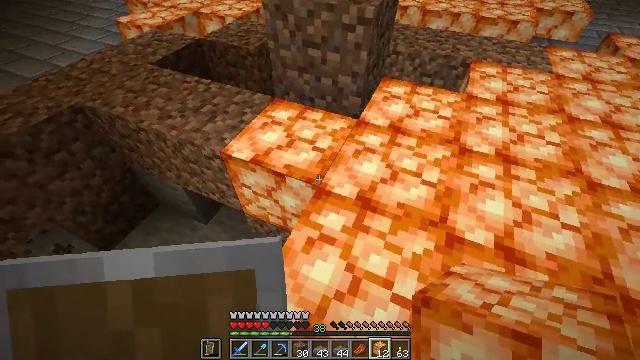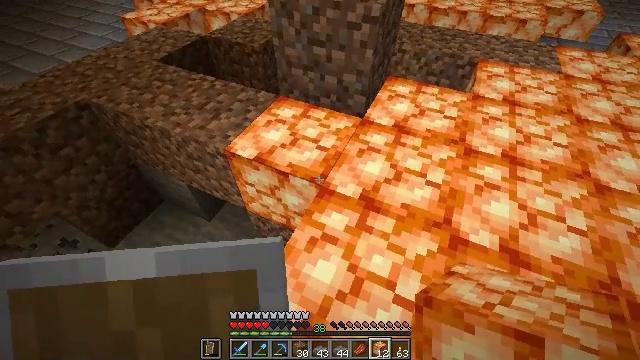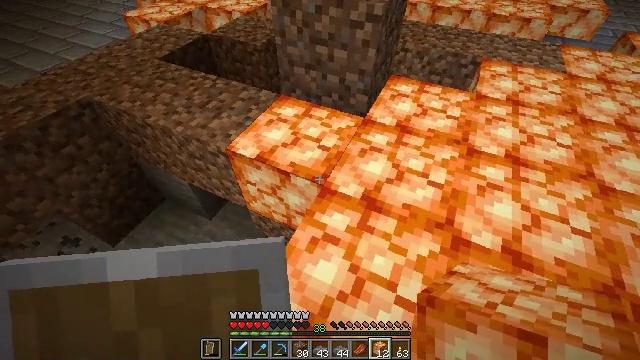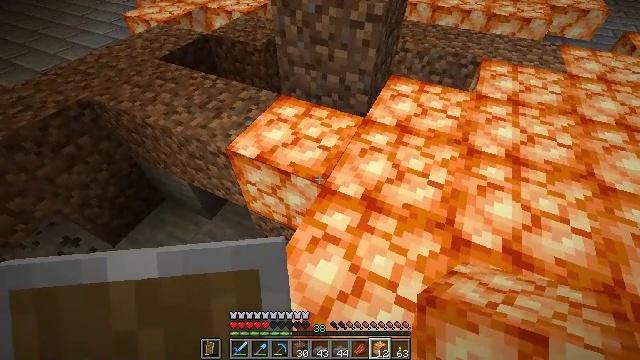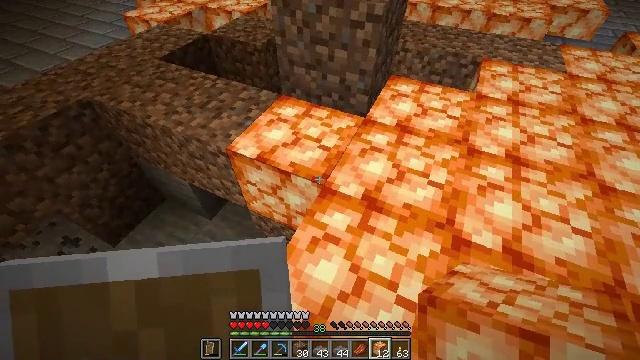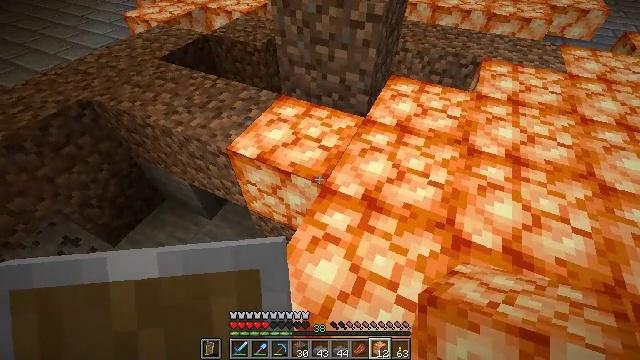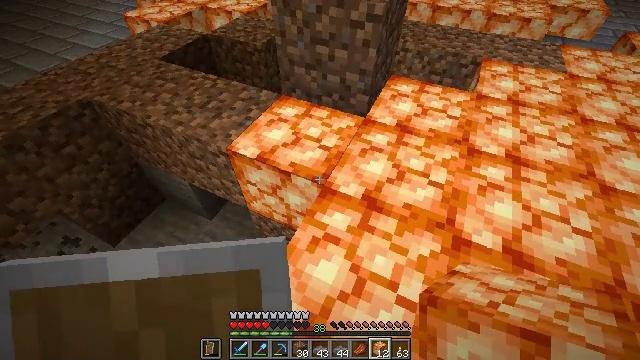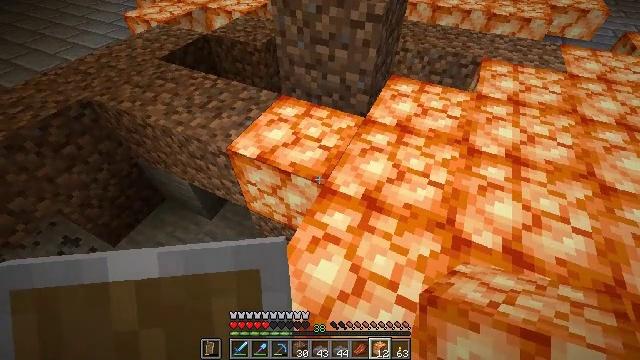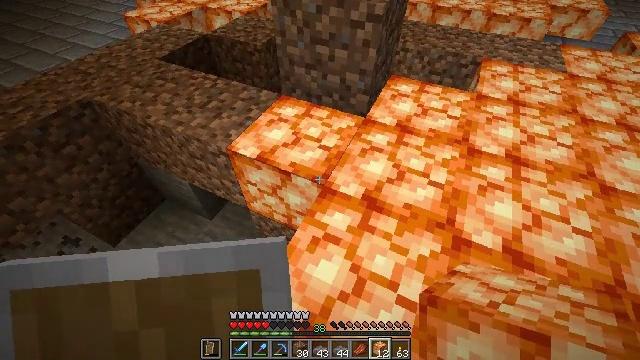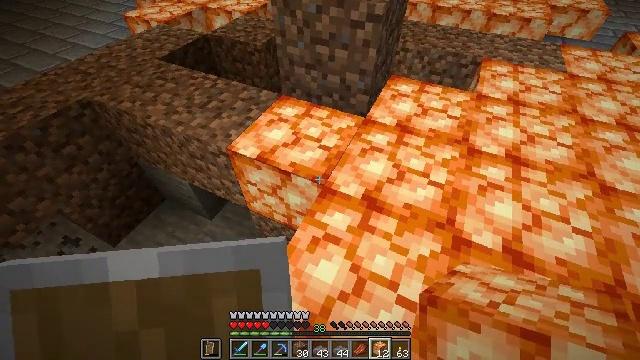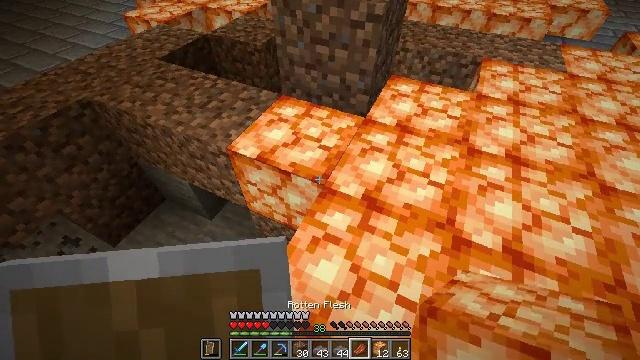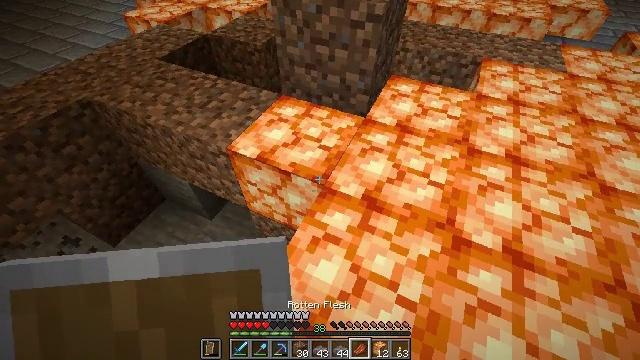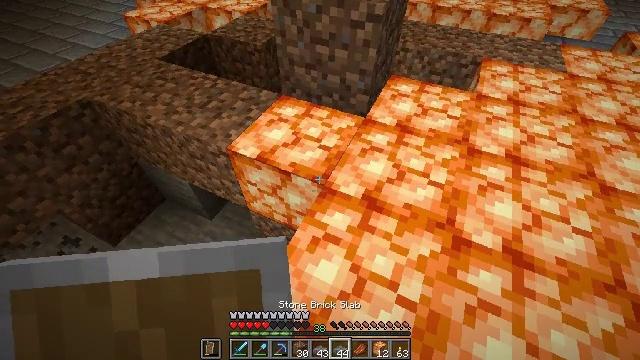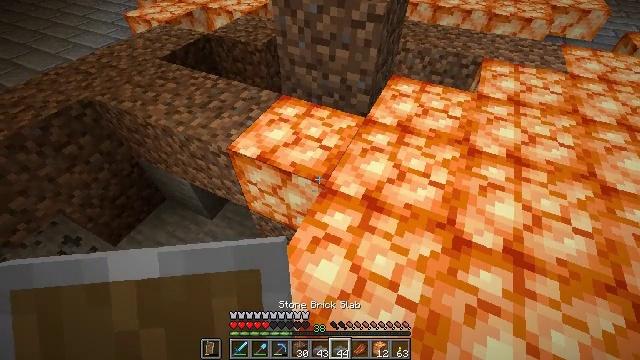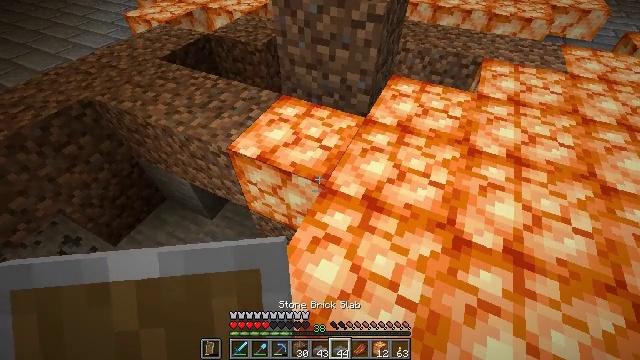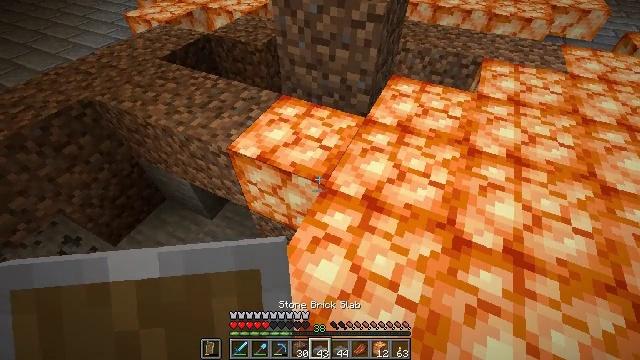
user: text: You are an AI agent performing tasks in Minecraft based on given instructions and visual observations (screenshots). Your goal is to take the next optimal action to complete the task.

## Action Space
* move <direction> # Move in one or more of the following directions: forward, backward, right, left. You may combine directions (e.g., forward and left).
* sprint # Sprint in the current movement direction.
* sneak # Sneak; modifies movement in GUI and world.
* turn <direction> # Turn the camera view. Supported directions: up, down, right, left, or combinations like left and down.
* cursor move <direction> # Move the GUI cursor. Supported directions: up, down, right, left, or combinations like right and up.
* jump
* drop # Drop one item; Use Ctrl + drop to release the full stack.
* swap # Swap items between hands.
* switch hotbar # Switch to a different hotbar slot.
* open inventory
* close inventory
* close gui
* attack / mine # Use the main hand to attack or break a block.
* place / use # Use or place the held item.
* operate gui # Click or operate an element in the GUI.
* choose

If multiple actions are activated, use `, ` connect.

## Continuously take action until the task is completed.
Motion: motion action
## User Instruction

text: Attack the shroomlight to pick it up.
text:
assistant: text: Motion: turn left
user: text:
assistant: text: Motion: no_op
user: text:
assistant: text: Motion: no_op
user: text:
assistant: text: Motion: no_op
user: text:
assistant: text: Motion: no_op
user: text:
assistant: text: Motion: no_op
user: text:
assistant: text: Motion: no_op
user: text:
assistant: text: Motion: no_op
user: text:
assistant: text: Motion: no_op
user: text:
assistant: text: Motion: no_op
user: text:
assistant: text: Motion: no_op
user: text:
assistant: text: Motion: no_op
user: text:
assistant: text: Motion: no_op
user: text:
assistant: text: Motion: no_op
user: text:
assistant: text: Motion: no_op
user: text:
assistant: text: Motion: no_op
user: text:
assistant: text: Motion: no_op
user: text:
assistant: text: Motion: no_op
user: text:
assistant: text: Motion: no_op
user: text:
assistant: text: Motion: no_op
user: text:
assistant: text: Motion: no_op
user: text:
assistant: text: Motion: no_op
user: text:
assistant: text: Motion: no_op
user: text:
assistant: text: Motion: move forward
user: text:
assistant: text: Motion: move forward
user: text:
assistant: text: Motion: move forward
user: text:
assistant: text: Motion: move forward
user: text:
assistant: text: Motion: move forward and move right, turn left
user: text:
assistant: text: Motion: move forward and move right, turn left and down
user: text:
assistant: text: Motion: move forward and move right, turn left and down